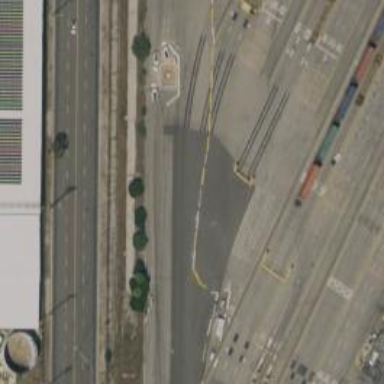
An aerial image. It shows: Railway yard in service.